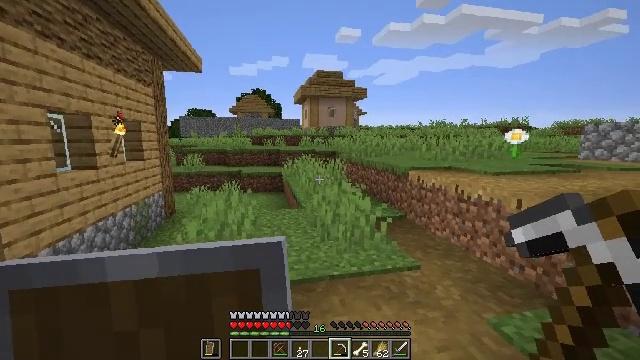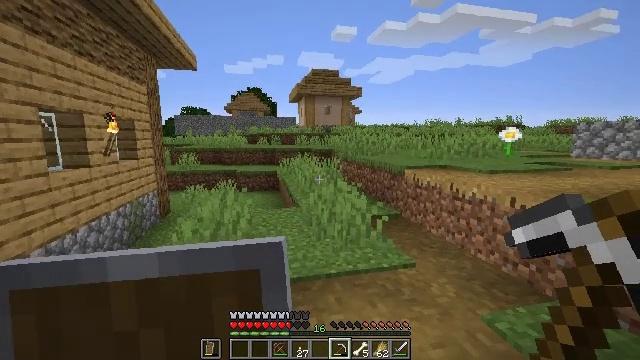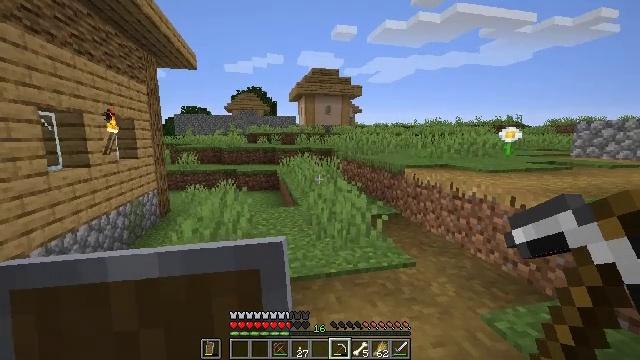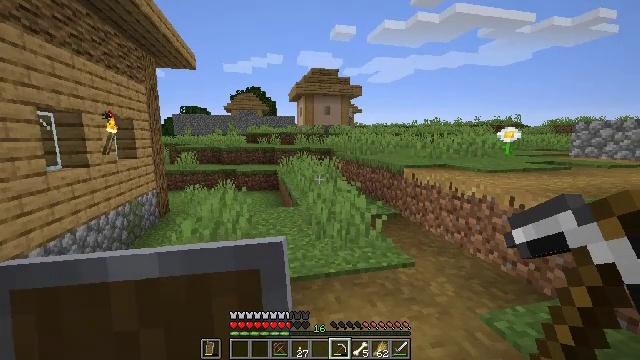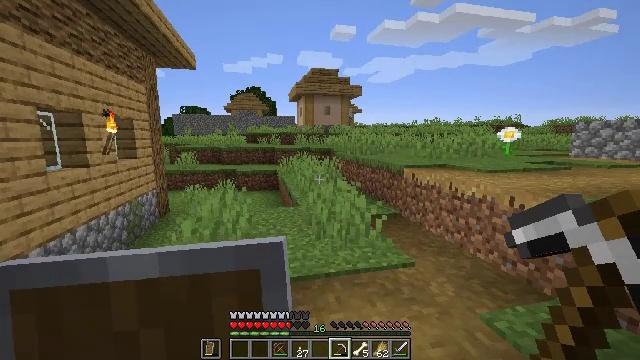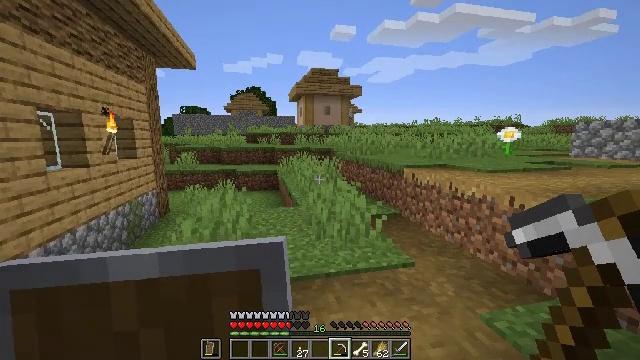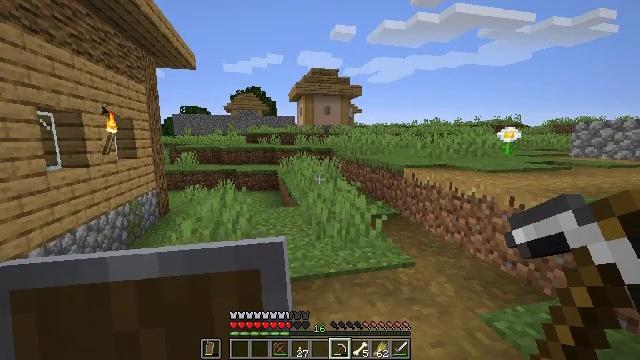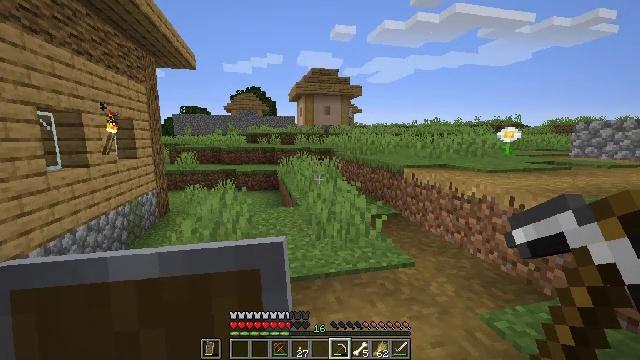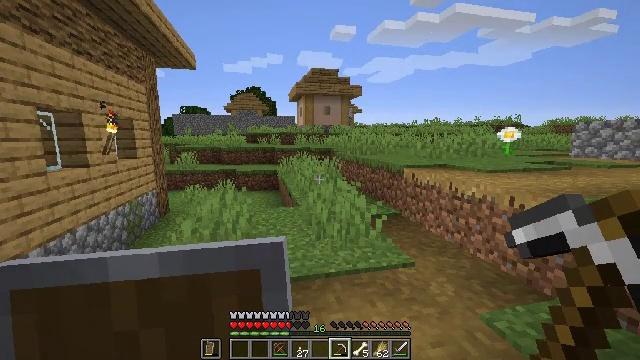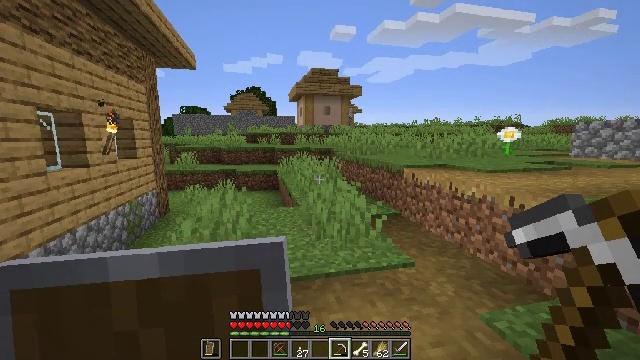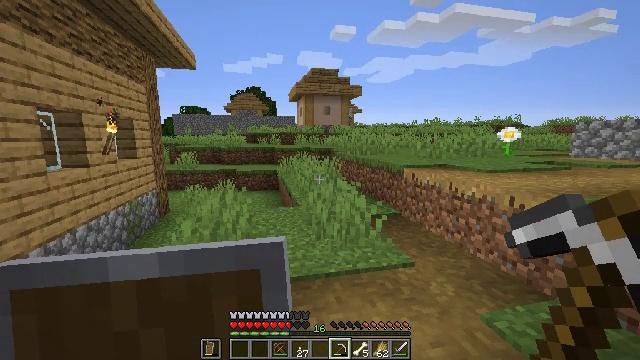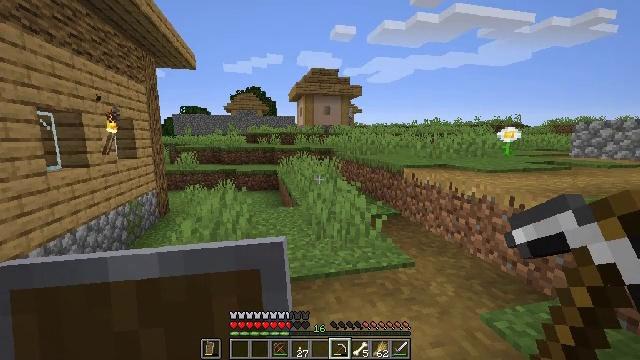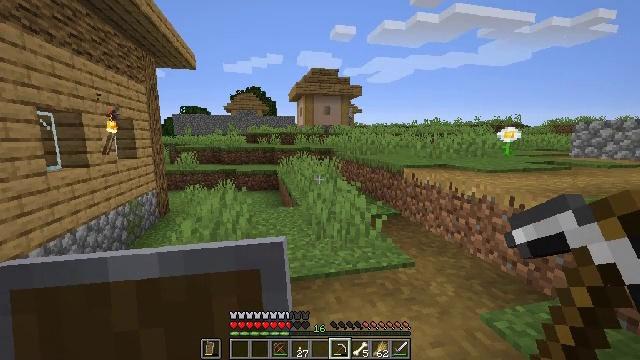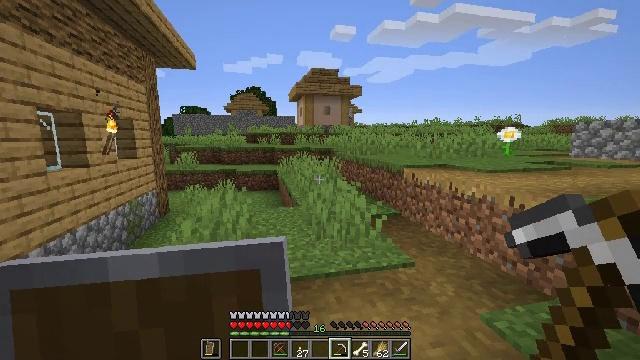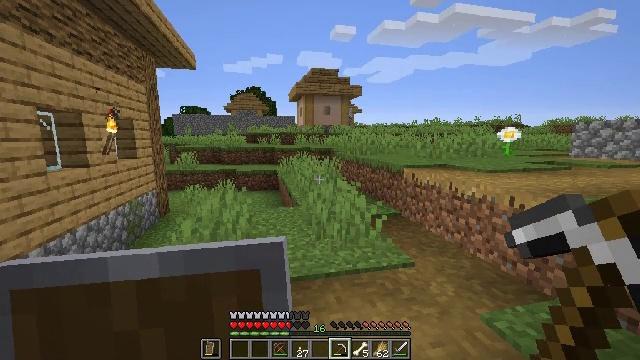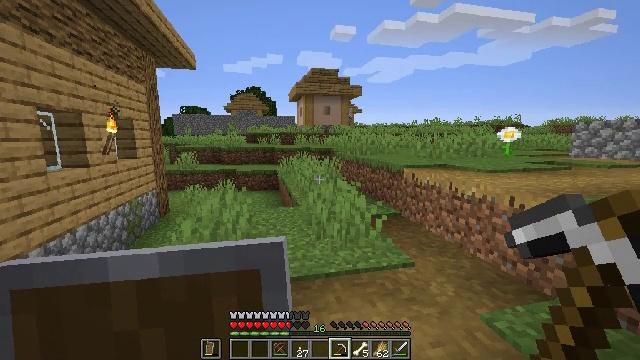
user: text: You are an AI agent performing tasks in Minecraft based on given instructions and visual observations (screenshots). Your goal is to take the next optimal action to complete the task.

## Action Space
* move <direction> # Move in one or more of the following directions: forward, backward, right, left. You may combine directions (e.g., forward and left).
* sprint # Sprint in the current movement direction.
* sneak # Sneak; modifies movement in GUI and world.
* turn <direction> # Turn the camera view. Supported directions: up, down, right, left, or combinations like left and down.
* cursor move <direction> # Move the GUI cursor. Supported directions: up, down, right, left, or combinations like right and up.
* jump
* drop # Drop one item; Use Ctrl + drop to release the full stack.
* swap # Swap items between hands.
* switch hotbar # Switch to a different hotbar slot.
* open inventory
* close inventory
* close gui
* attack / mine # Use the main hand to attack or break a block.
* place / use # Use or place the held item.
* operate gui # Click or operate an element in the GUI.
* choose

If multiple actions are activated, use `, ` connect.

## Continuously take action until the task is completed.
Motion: motion action
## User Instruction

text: Gather the bell for your inventory.
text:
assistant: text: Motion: no_op
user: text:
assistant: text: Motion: no_op
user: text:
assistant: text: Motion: no_op
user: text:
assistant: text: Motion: no_op
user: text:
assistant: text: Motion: no_op
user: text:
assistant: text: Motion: no_op
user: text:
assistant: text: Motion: no_op
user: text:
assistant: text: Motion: no_op
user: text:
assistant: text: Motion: no_op
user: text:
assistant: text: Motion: no_op
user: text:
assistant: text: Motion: no_op
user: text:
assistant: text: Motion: no_op
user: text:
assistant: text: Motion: no_op
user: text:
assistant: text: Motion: no_op
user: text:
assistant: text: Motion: no_op
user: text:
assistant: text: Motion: no_op
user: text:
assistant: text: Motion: no_op
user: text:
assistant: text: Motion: no_op
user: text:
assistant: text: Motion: no_op
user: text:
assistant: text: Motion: no_op
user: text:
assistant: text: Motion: no_op
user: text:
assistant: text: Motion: no_op
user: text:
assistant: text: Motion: no_op
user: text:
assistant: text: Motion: no_op
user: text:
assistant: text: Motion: no_op
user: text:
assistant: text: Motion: no_op
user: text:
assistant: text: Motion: no_op
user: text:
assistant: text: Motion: no_op
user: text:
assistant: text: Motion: no_op
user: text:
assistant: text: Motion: no_op